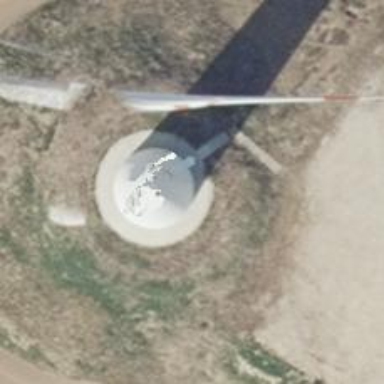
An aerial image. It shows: Wind generator in the form of horizontal axis wind turbine.